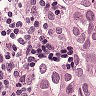
Metastatic tissue present: yes